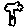
Label: tree